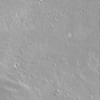
Label: not_dusty